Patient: sex M, age 53
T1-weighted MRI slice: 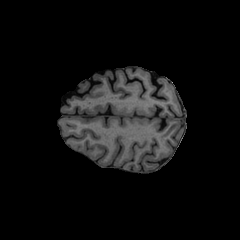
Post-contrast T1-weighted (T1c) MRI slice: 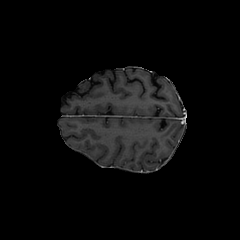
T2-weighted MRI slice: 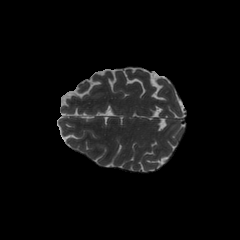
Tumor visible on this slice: no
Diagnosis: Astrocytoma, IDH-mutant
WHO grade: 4